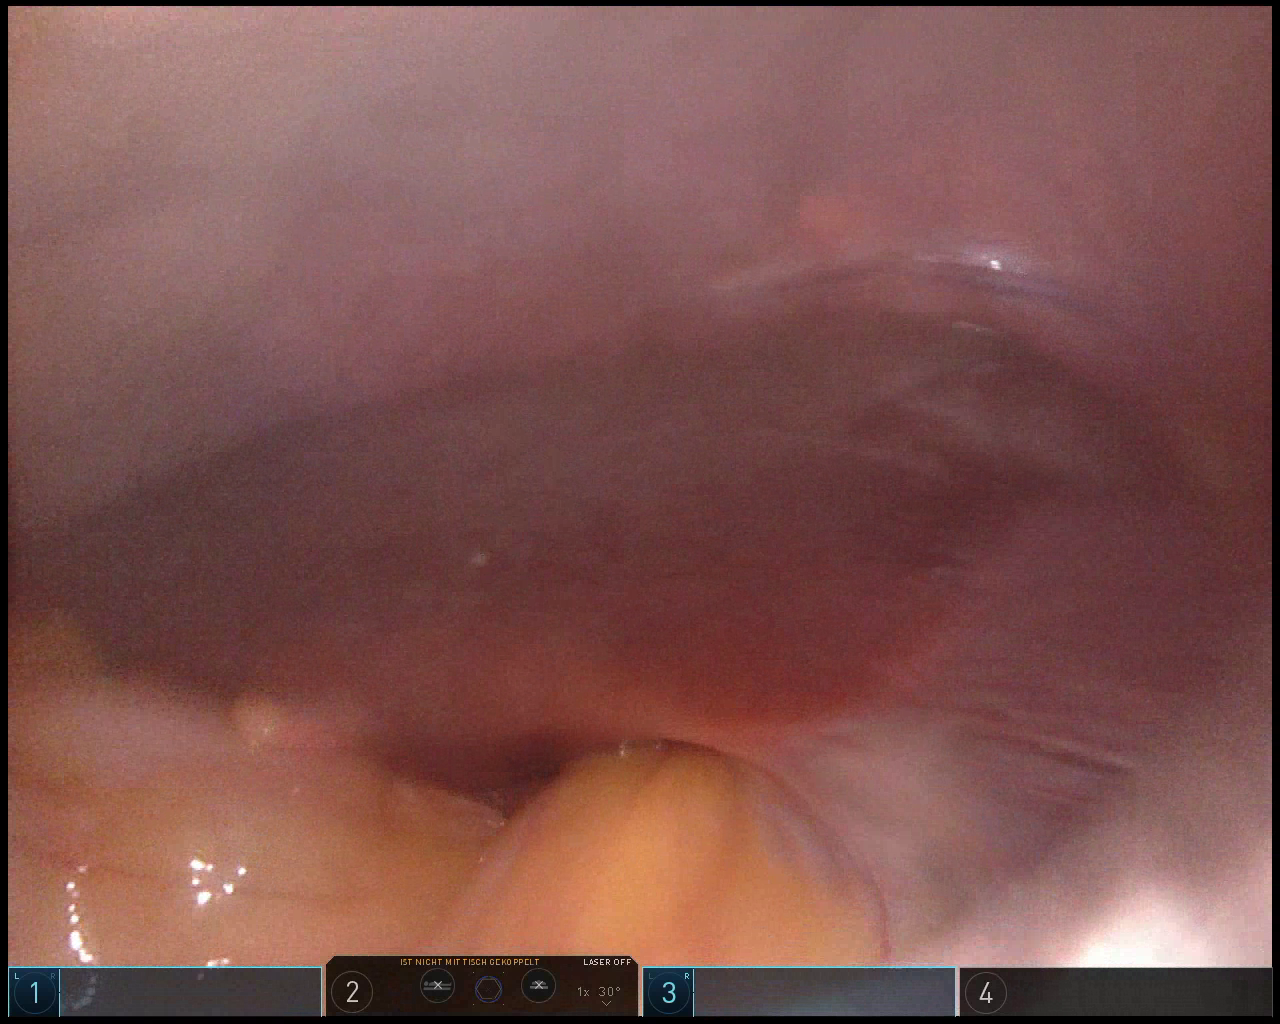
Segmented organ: liver
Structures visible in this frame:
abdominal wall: yes
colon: yes
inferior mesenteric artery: no
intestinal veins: no
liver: yes
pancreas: no
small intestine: no
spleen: no
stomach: no
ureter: no
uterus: no
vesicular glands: no